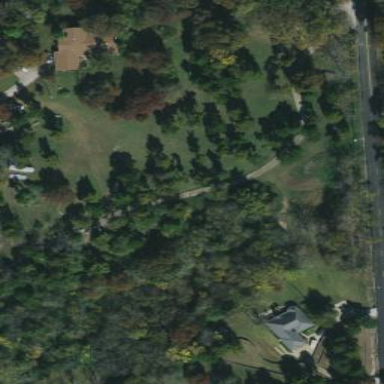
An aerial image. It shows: Grassy plot in zoning area.